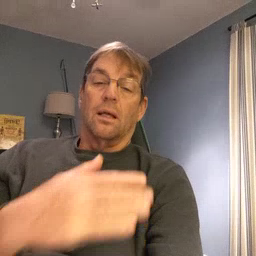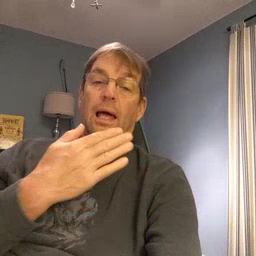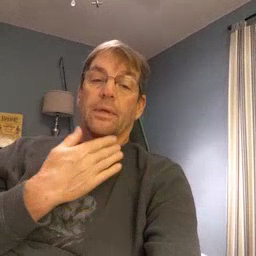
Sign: happy